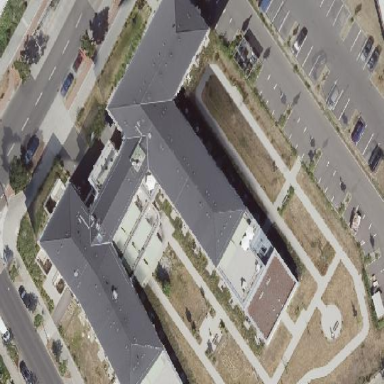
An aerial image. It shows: Part of building.